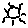
Label: sun